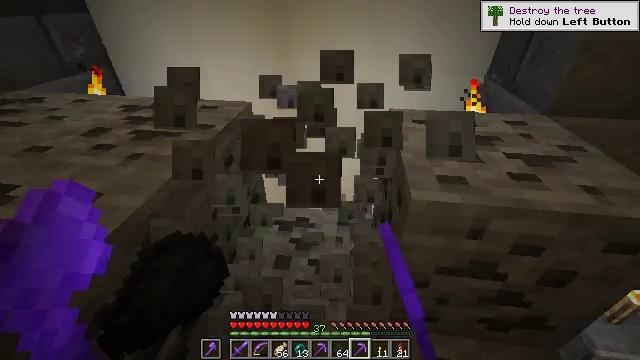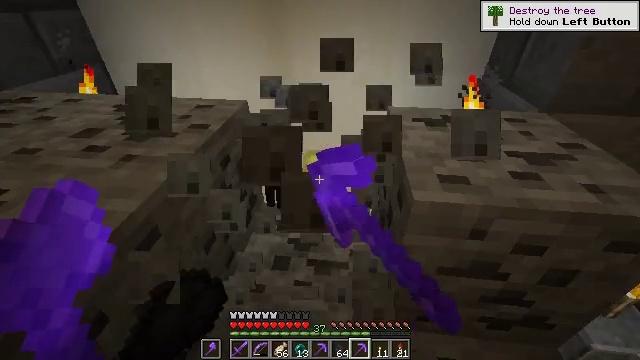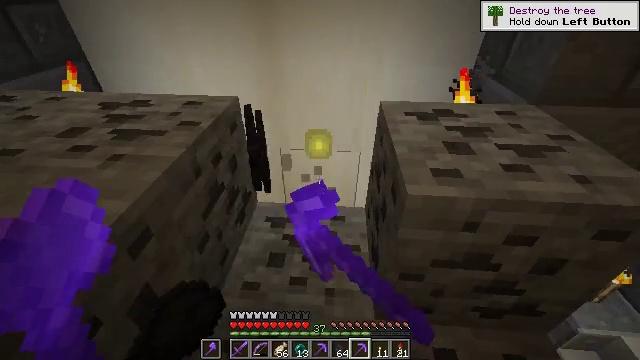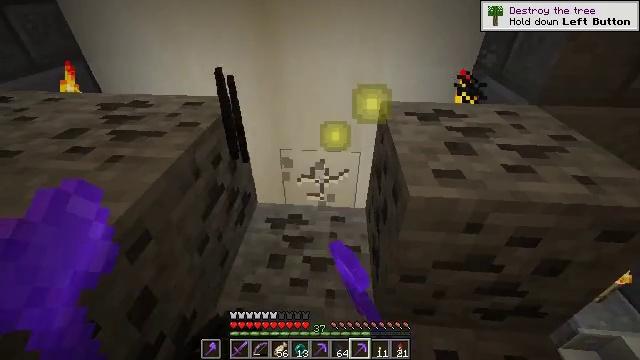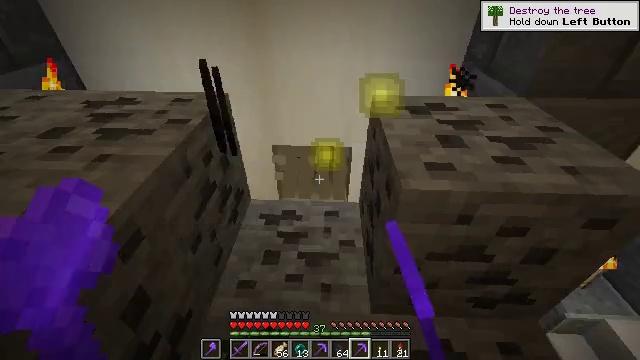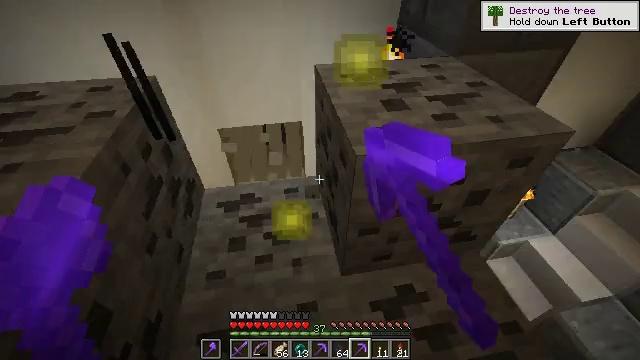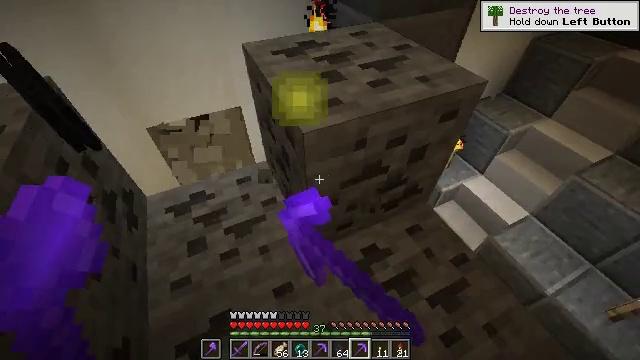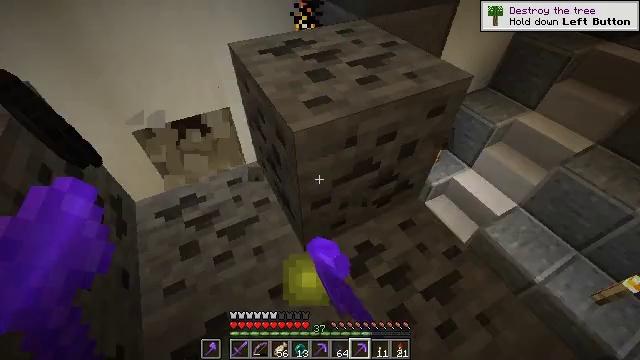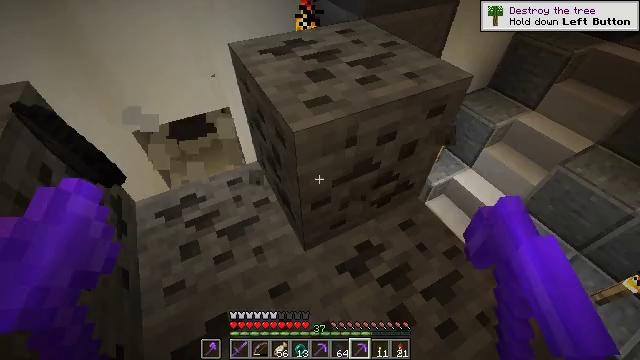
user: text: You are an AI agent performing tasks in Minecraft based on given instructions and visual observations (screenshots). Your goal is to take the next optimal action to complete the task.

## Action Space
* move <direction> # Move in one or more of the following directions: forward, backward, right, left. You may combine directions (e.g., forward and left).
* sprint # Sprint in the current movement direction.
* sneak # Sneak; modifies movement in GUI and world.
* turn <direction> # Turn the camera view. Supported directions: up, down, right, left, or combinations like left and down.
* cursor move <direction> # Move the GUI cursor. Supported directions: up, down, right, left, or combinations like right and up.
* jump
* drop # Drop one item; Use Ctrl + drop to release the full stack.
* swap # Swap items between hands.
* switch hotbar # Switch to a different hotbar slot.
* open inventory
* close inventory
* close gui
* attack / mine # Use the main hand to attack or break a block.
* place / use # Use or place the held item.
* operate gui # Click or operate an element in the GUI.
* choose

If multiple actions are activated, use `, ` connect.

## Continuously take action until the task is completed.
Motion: motion action
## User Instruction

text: Use a pickaxe to mine the bone block.
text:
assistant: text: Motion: attack / mine
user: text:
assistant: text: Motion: turn right and down, attack / mine
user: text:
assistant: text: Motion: attack / mine
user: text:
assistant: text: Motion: turn right and down, attack / mine
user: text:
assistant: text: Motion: turn right and down, attack / mine
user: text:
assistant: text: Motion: turn right and down, attack / mine
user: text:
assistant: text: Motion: turn right, attack / mine
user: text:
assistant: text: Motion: attack / mine
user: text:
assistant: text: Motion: attack / mine